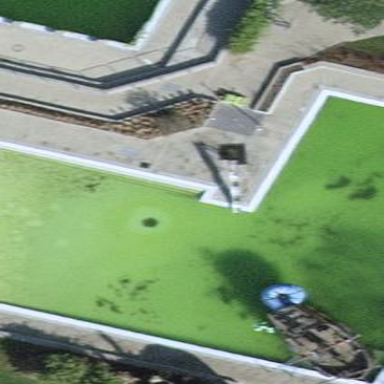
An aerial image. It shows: Swimming pool located in leisure land.